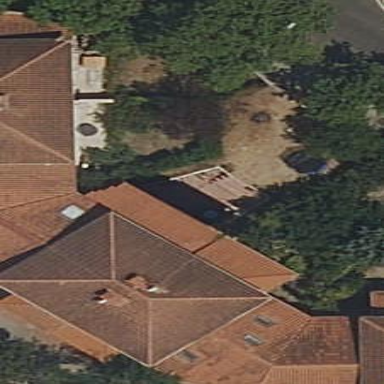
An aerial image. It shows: Terrace building.